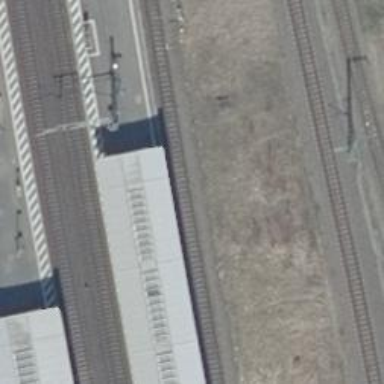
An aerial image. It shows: Railway signal.